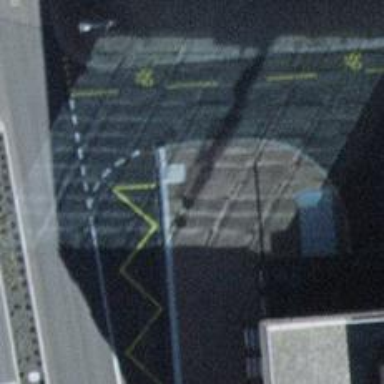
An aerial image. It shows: Bus stop with shelter. It is platform for public transport.